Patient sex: M
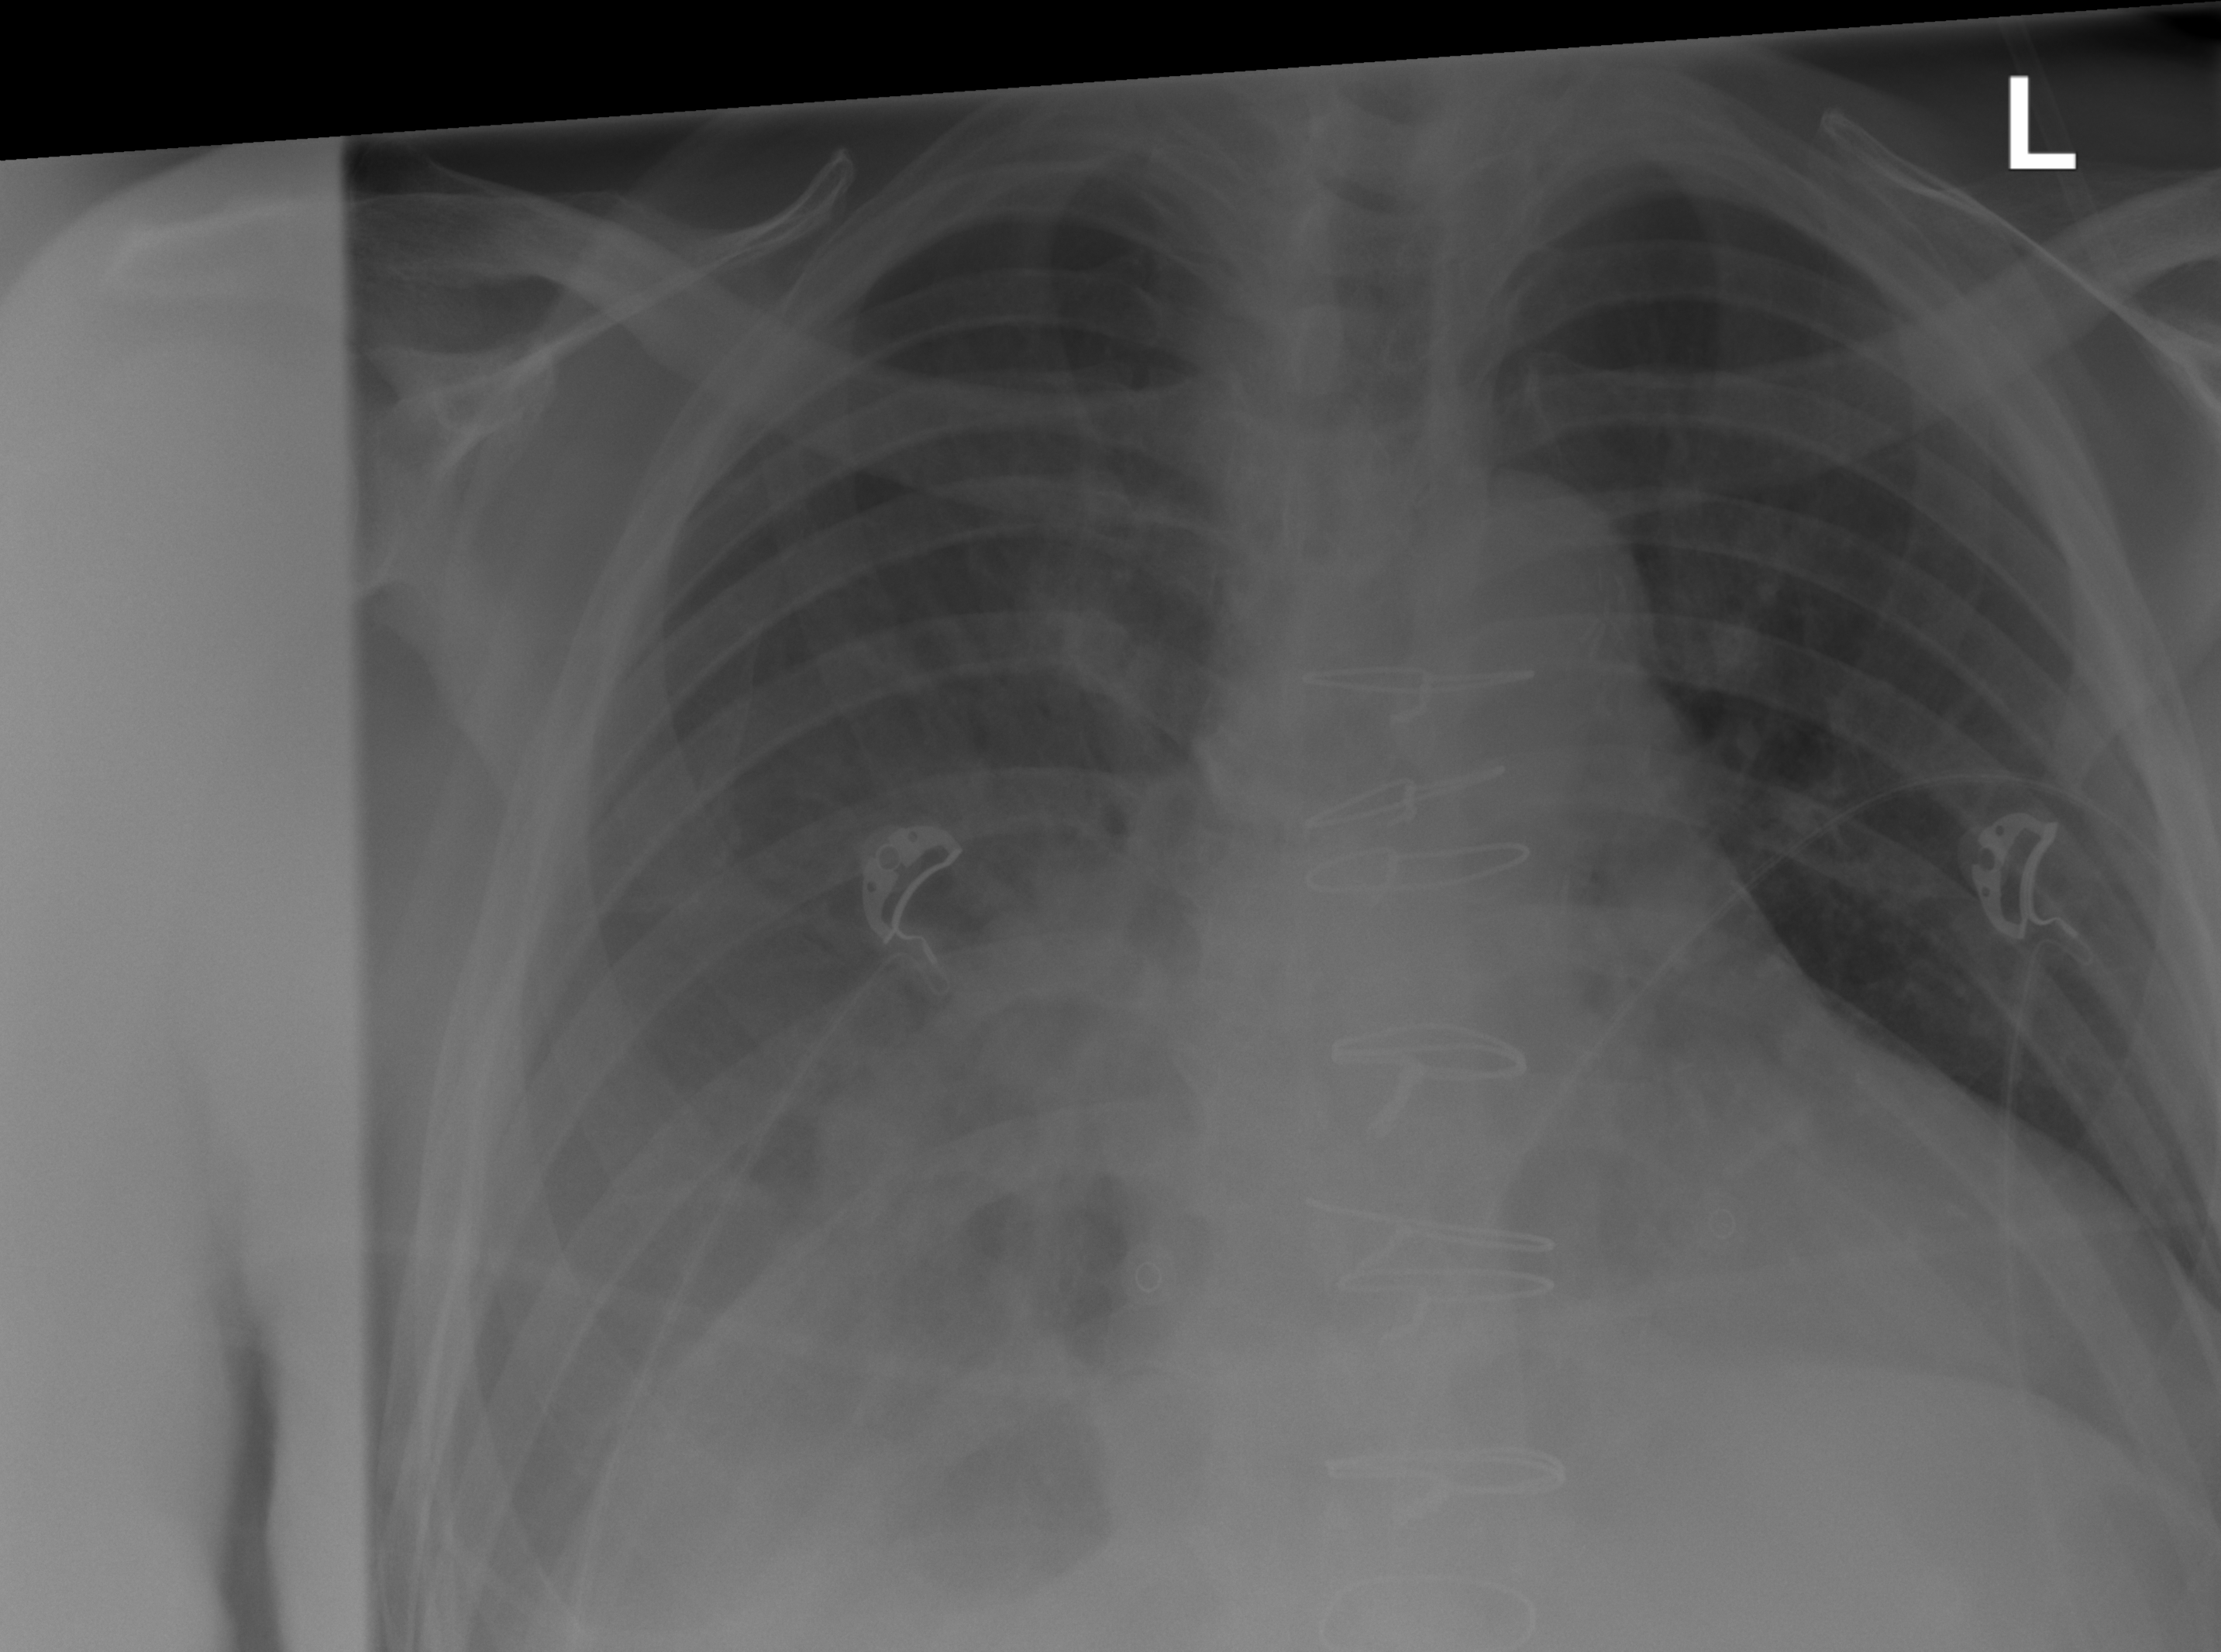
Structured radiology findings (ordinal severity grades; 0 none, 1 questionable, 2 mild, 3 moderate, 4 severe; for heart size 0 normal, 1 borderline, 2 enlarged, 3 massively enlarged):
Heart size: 3
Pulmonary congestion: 0
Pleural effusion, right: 3
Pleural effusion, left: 0
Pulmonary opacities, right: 2
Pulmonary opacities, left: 0
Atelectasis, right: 2
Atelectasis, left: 0